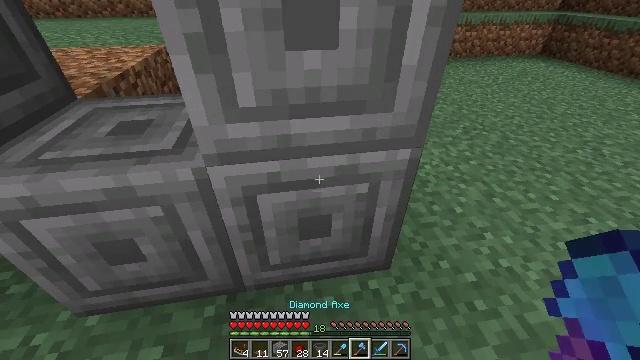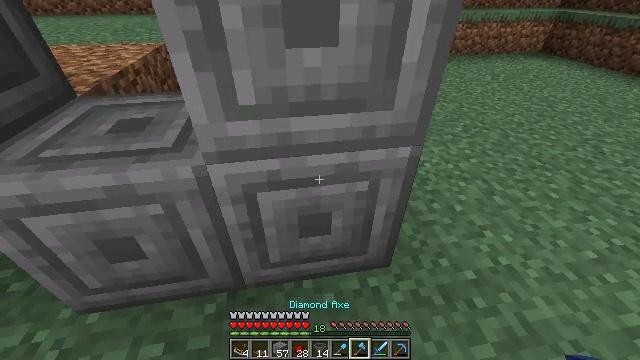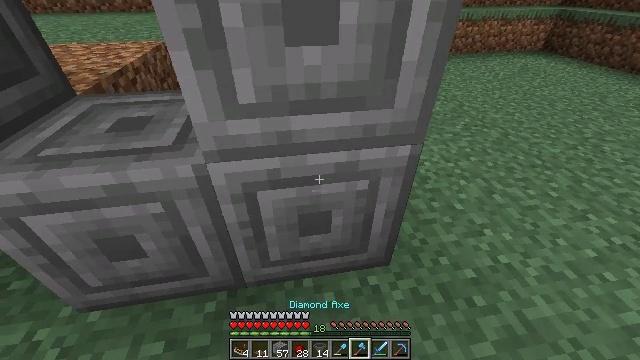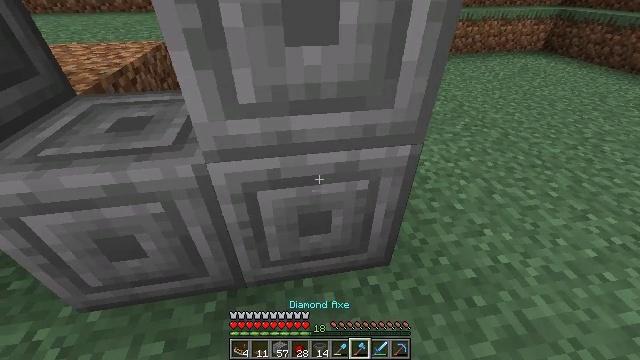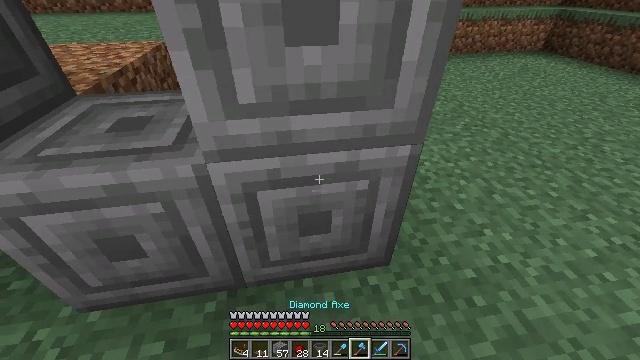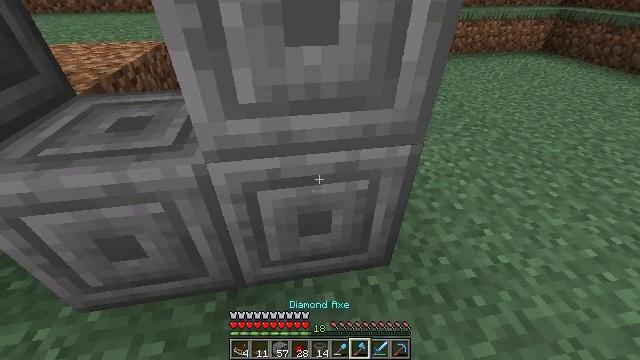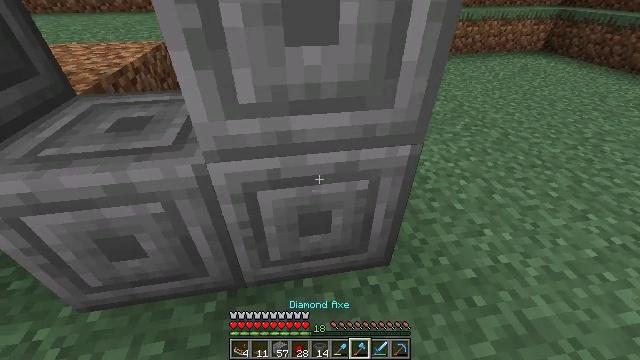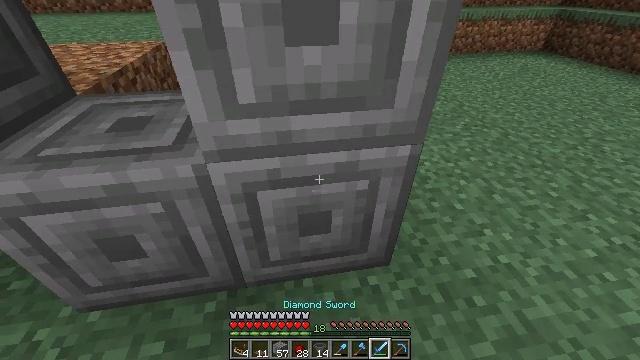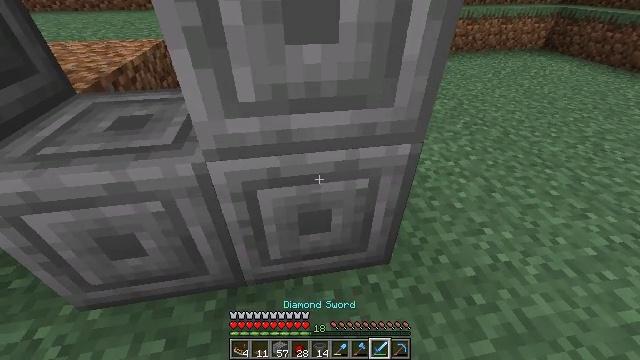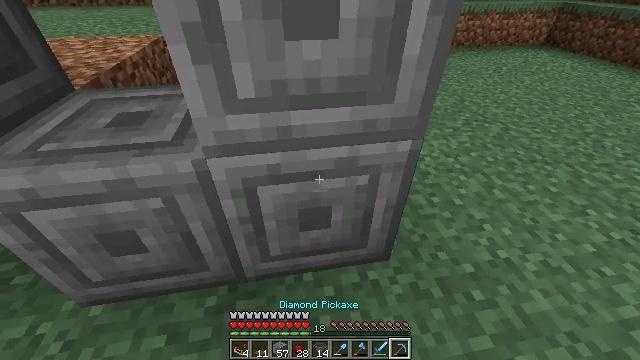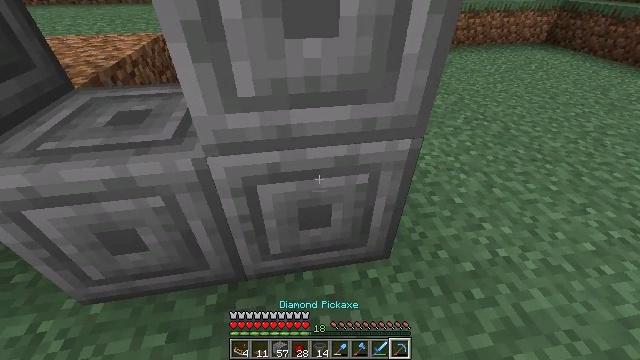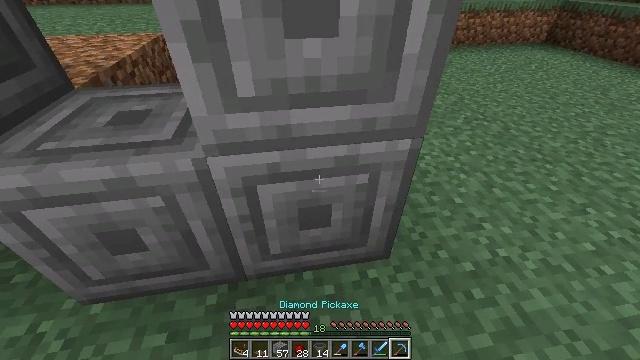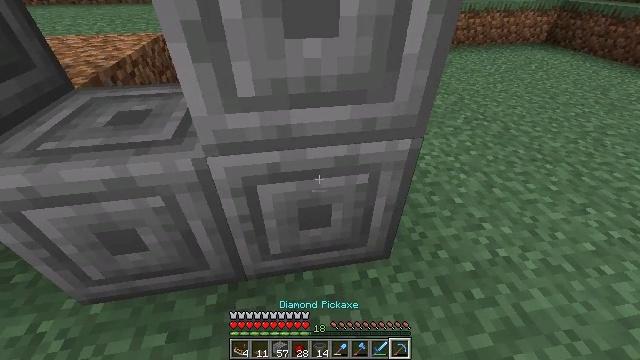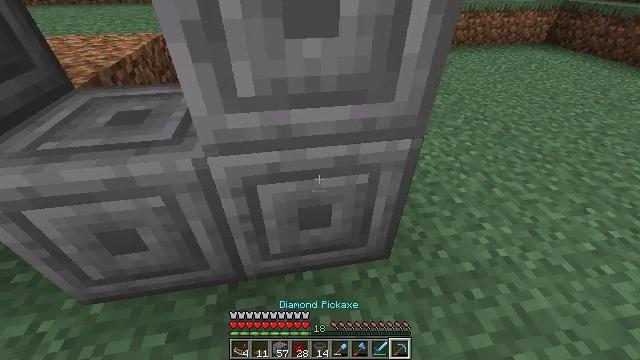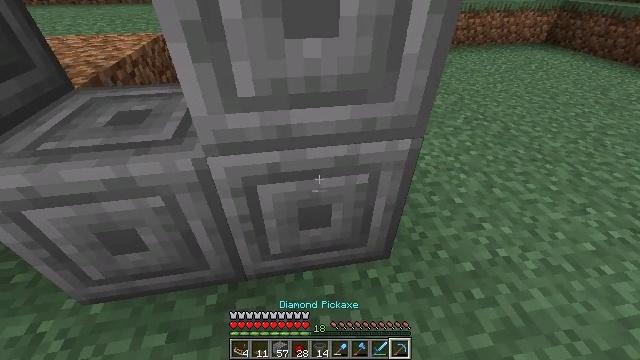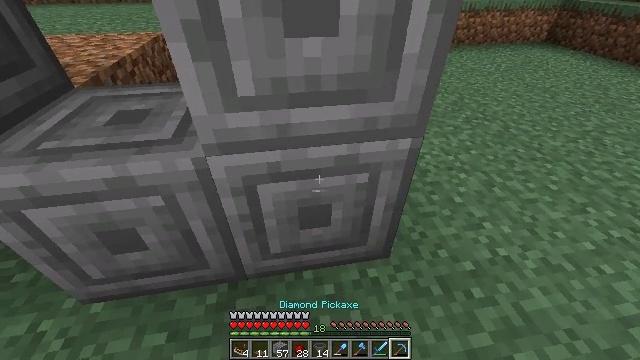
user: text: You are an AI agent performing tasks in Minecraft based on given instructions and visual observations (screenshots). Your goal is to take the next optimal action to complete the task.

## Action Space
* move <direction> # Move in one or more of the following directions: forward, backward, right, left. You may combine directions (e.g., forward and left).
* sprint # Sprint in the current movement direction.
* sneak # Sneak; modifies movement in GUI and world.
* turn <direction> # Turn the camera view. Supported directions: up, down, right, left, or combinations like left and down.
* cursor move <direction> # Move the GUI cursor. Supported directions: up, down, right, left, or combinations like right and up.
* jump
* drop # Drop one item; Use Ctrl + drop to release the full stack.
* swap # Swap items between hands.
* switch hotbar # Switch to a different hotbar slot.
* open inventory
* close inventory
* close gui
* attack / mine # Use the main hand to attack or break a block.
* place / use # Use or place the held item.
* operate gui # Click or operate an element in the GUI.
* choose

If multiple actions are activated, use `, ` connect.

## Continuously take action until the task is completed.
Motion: motion action
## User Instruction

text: Collect chiseled stone bricks for building.
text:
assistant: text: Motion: no_op
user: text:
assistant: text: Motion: no_op
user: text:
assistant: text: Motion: no_op
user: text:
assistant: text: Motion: no_op
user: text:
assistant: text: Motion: no_op
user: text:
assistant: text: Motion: no_op
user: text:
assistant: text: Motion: no_op
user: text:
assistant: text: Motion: no_op
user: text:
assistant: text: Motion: no_op
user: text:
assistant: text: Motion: no_op
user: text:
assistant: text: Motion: no_op
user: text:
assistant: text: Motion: no_op
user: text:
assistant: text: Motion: no_op
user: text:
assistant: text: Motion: no_op
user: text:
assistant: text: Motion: no_op
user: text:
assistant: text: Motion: turn down
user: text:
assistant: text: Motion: turn down
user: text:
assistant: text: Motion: turn down
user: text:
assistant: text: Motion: no_op
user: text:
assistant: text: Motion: attack / mine
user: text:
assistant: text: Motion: attack / mine
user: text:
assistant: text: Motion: attack / mine
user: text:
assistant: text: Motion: attack / mine
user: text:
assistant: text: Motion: attack / mine
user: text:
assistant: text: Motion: attack / mine
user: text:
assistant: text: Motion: attack / mine
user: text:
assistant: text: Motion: attack / mine
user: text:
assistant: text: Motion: attack / mine
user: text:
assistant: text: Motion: attack / mine
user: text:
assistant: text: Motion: attack / mine